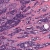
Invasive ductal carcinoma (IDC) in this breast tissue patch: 1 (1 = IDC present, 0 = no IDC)